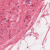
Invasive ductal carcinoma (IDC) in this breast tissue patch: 1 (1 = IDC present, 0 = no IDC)